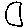
Label: moon